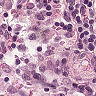
Metastatic tissue present: no